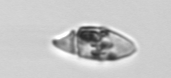
Label: Amphidinium